Question: I am trying to change the colours of my histogram, but not sure how to do it, that's my code:
'''
qplot(user, count, data=count_group, geom="histogram", fill=group,
xlab = "users", ylab="count",
main="Users")+
opts(axis.text.x=theme_text(angle=90, hjust=0, size=7))
'''
here is the histogram I get, but the default colours are too bright,

I would like to use colours like <URL>
I tried to add the line, but it didnt work.
'''
scale_fill_brewer(palette = palette)
'''
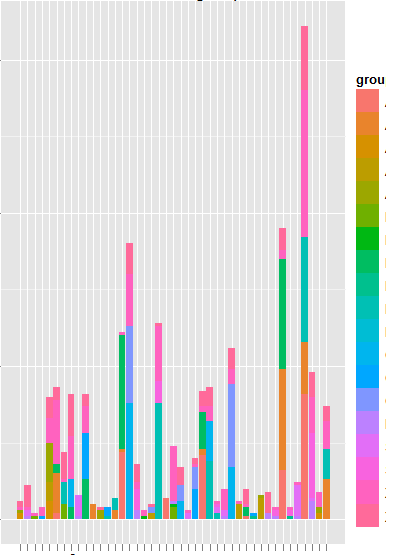
Answer: If you want to use the Brewer Set1 with that many groups, you could do something like this:
'''
library(ggplot2)
count_group <- data.frame(user=factor(rep(1:50, 2)),
count=sample(100, 100, replace=T),
group=factor(rep(LETTERS[1:20], 5)))
library(RColorBrewer)
cols <- colorRampPalette(brewer.pal(9, "Set1"))
ngroups <- length(unique(count_group$group))
qplot(user, count, data=count_group, geom="histogram", fill=group,
xlab = "users", ylab="count") +
opts(axis.text.x=theme_text(angle=90, hjust=0, size=7)) +
scale_fill_manual(values = cols(ngroups))
'''

---
You can create and use multiple 'colorRampPalette's, e.g. to assign blues to groups A to J and reds to groups K to T:
'''
blues <- colorRampPalette(c('dark blue', 'light blue'))
reds <- colorRampPalette(c('pink', 'dark red'))
qplot(user, count, data=count_group, geom="histogram", fill=group,
xlab = "users", ylab="count") +
opts(axis.text.x=theme_text(angle=90, hjust=0, size=7)) +
scale_fill_manual(values = c(blues(10), reds(10)))
# blues(10) and reds(10) because you want blues for the first ten
# groups, and reds thereafter. Each of these functions are equivalent
# to providing vectors containing ten hex colors representing a gradient
# of blues and a gradient of reds.
'''